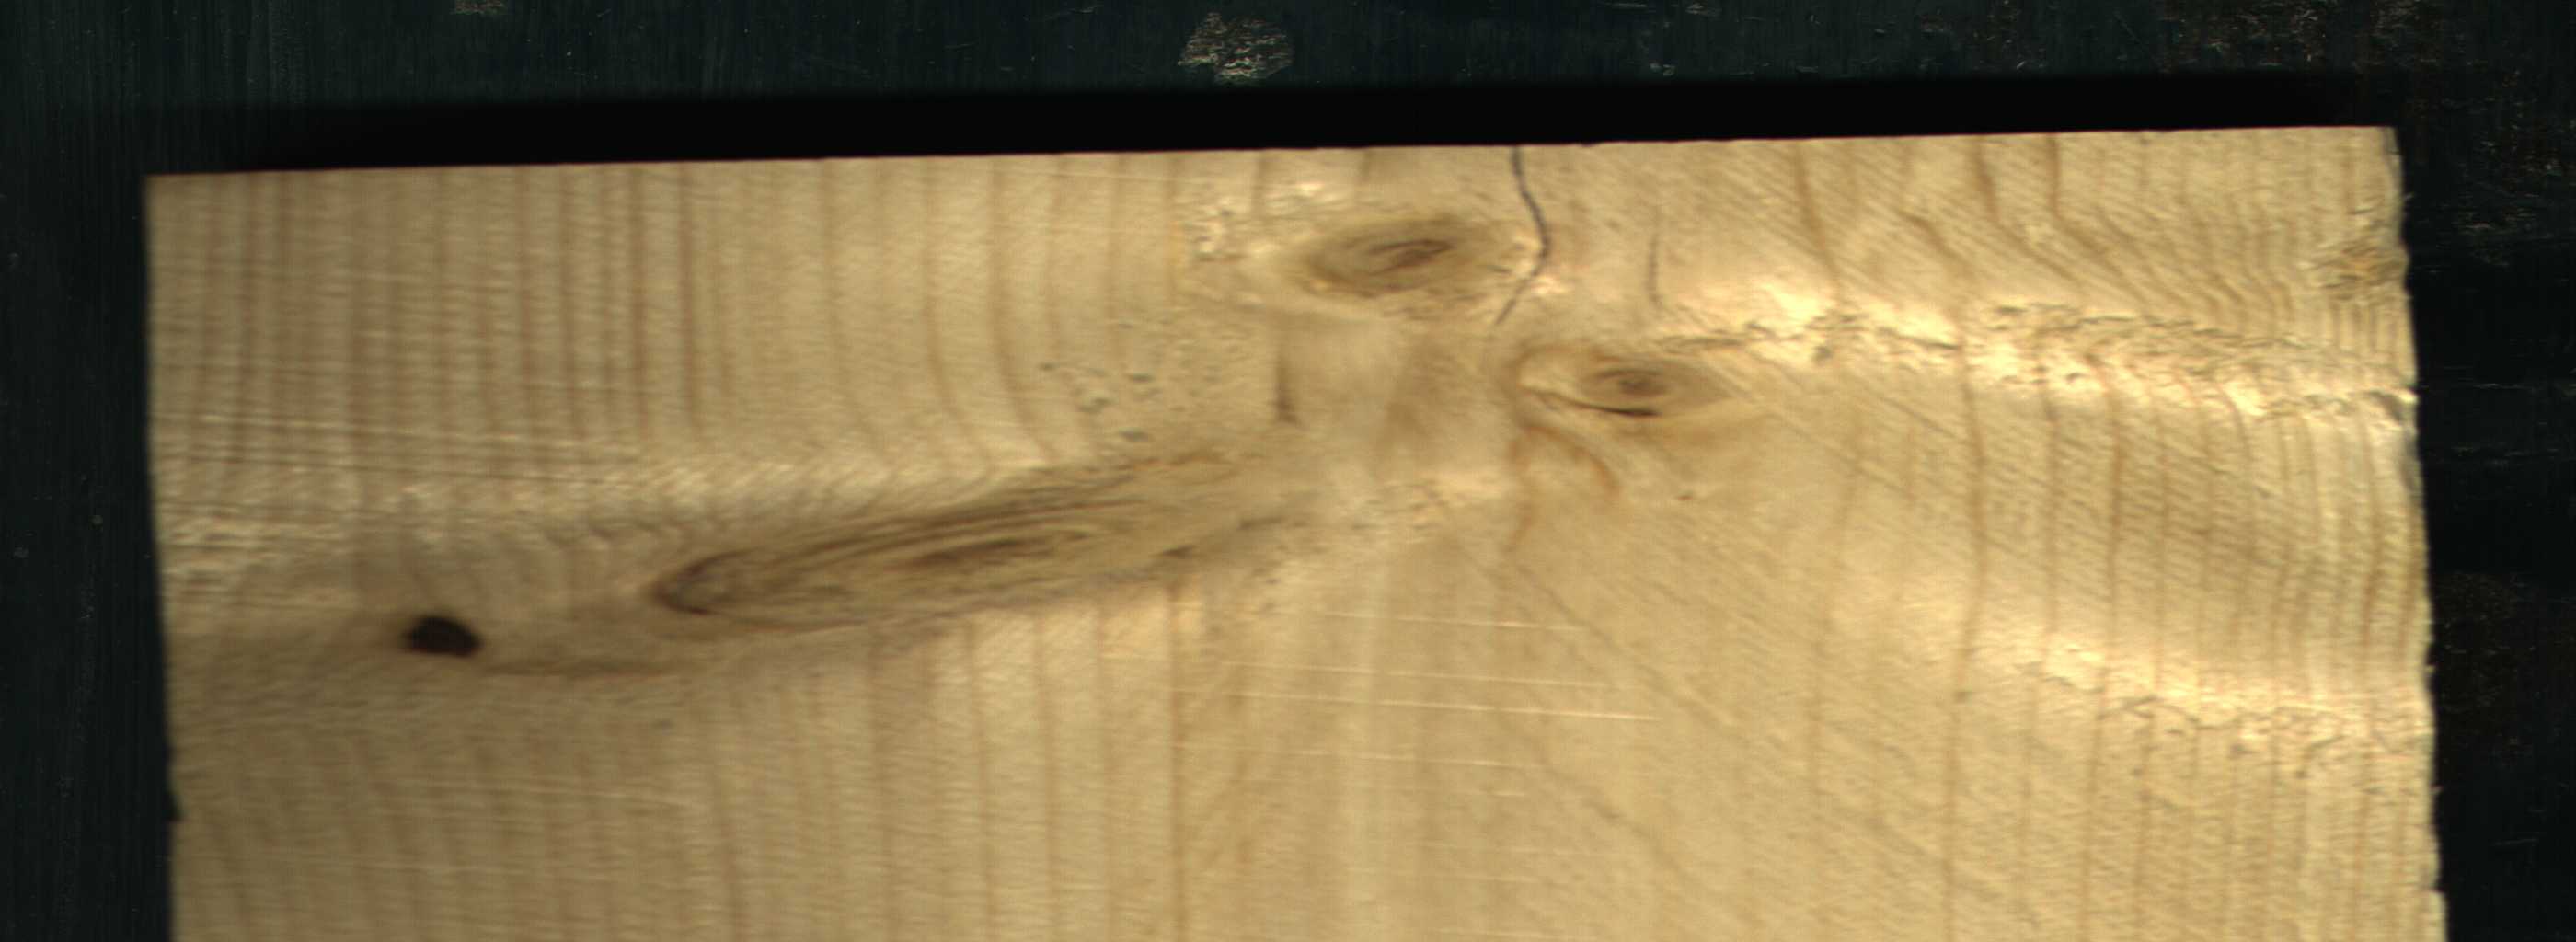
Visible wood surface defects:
resin
Crack
Live_Knot
Live_Knot
Live_Knot